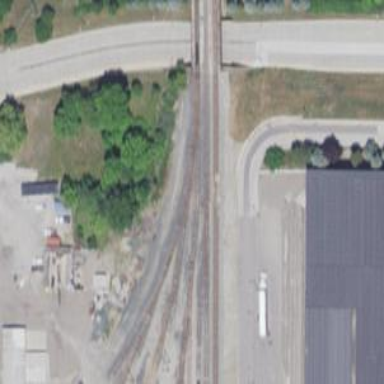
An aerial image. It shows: Railway yard in service.